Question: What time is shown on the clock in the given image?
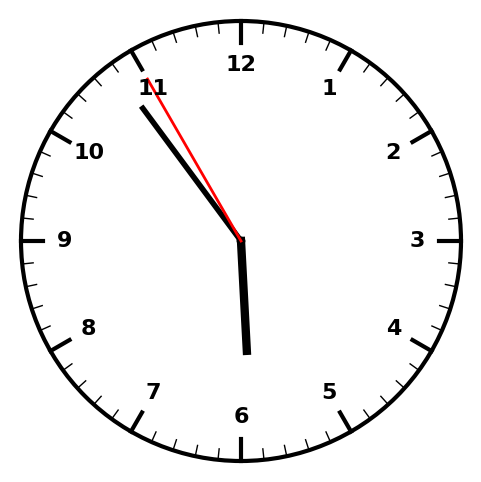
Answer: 05:53:55